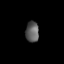
Tissue: lung
Cell type: Epithelial cells
Senescence score: 0.2314
Nuclear area (px): 270
Mean DAPI intensity: 92.374